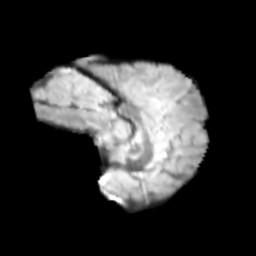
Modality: T2w
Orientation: sagittal
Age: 13
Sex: male
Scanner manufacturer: siemens
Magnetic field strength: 3 T
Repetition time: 3.8 s
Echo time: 0.07 s